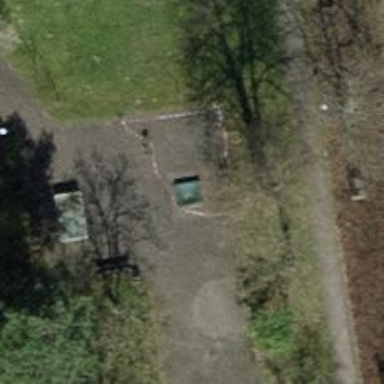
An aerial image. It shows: Sandpit playground.